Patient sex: M
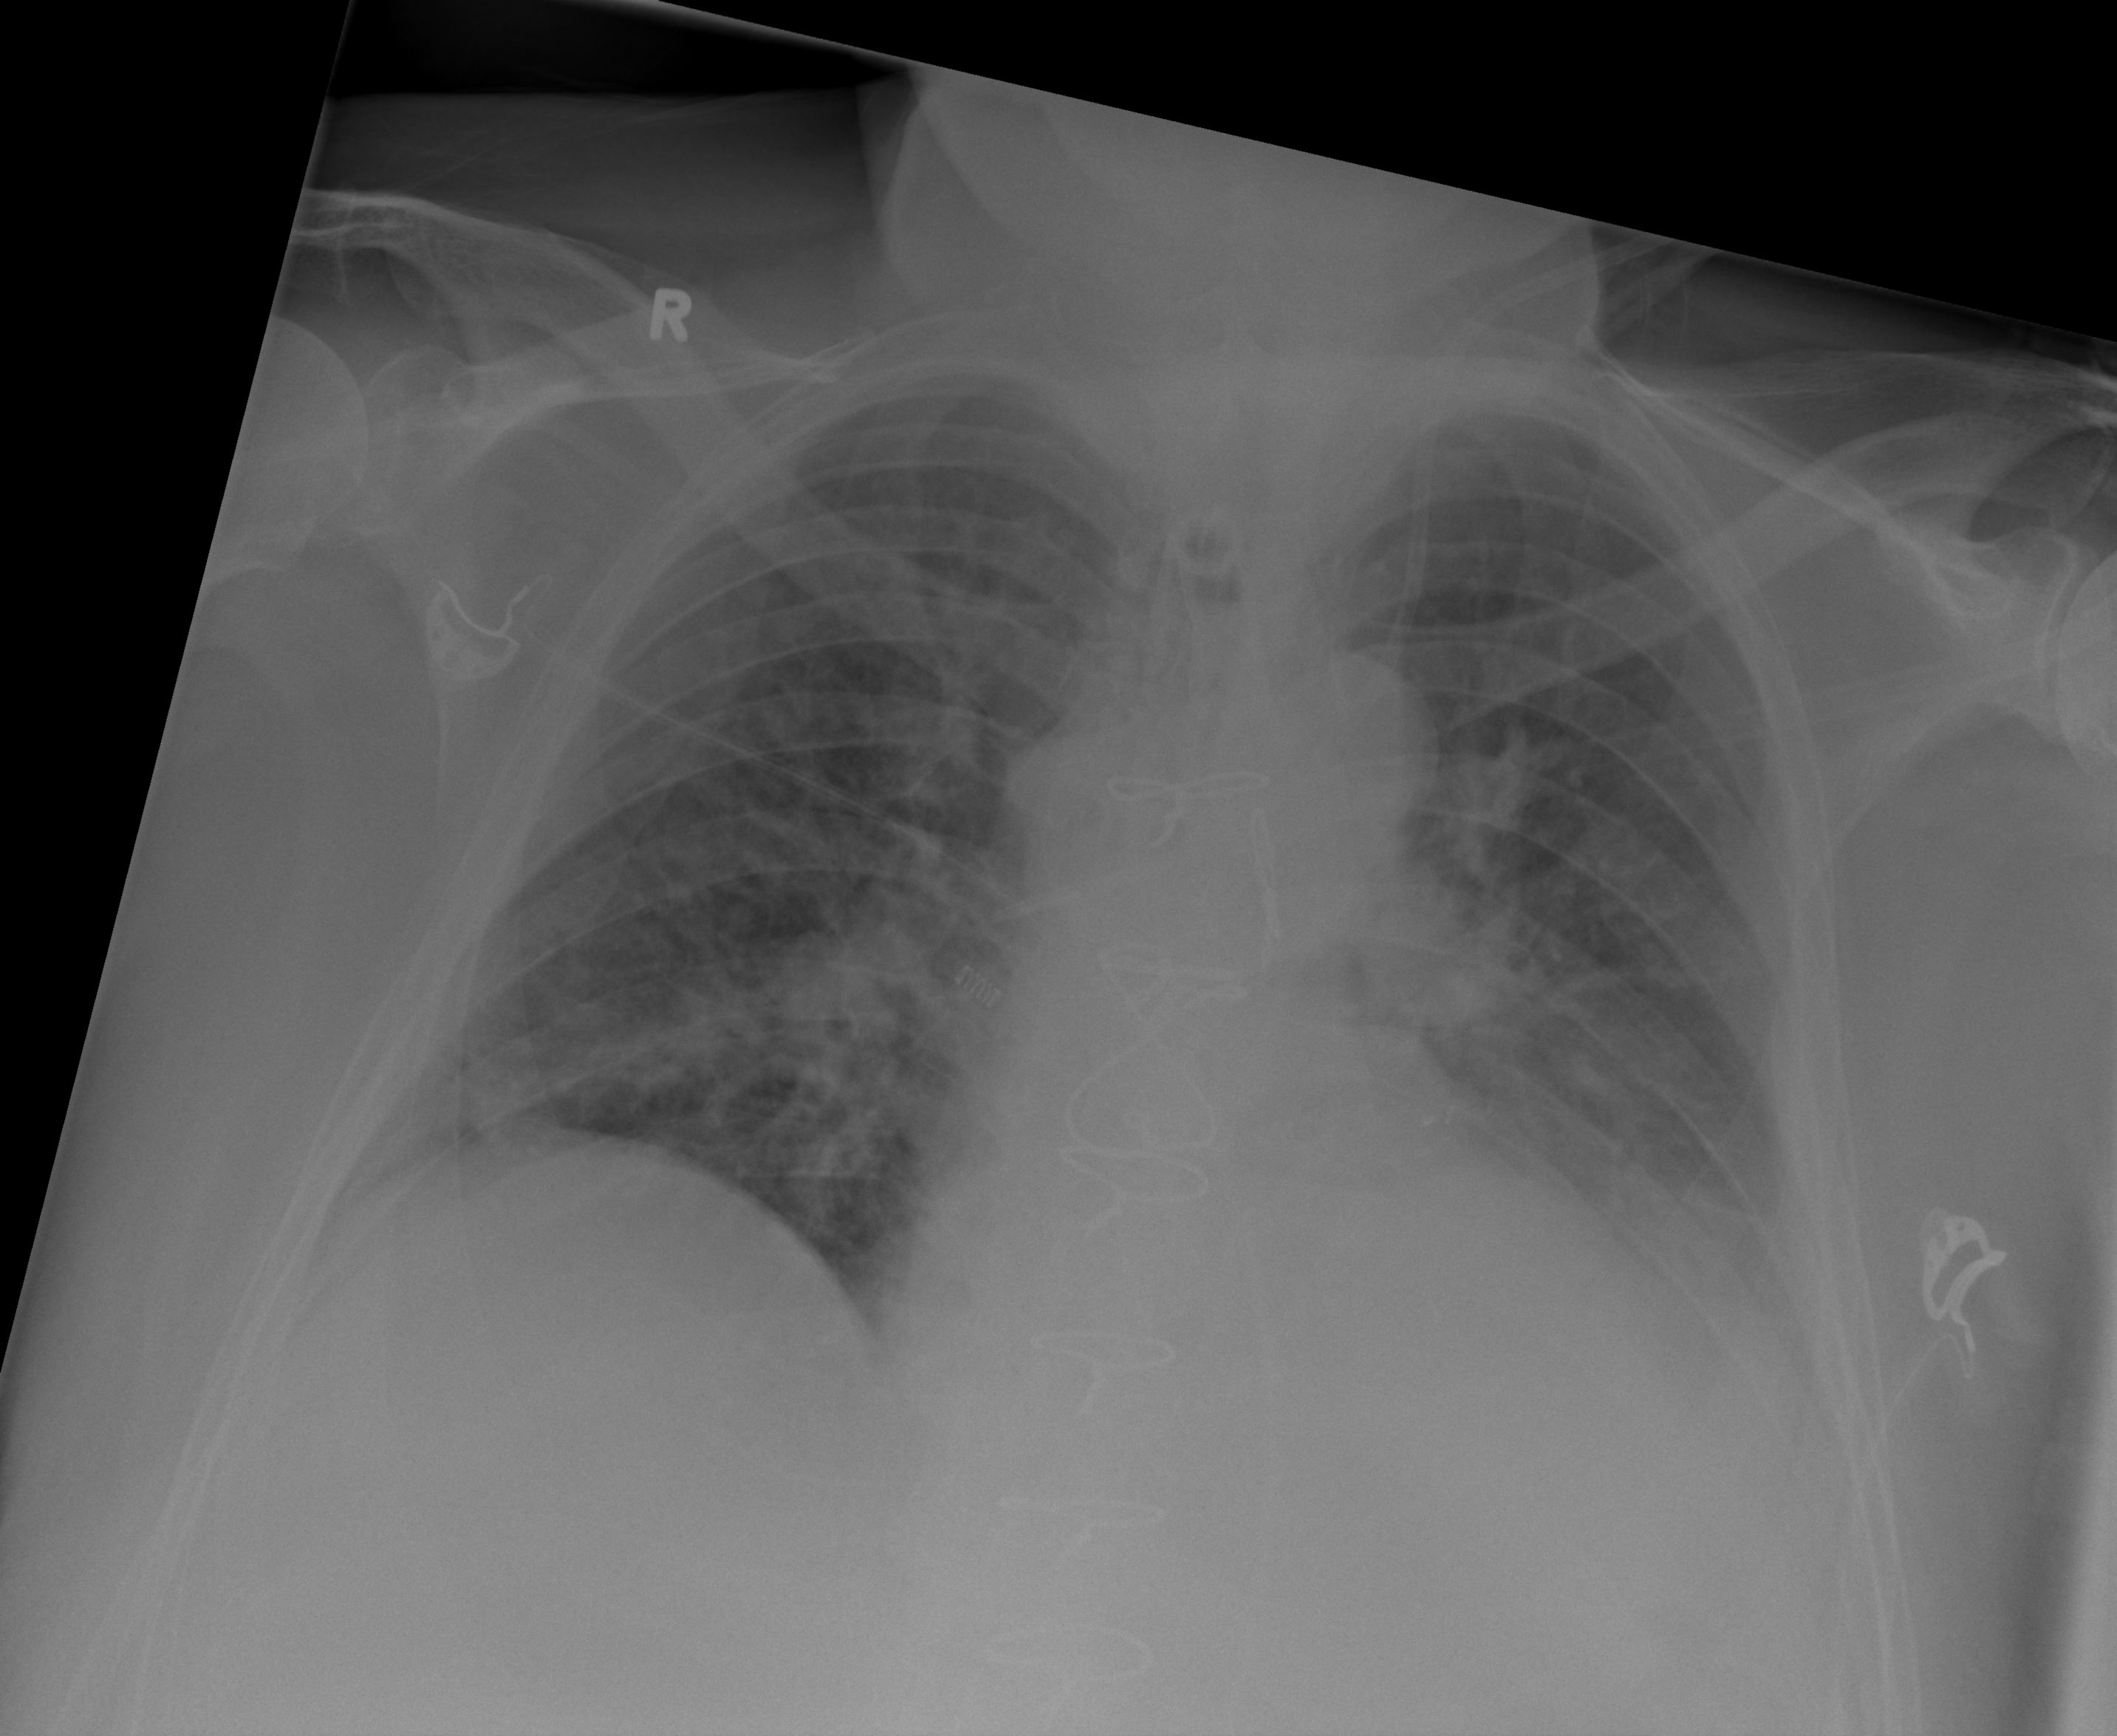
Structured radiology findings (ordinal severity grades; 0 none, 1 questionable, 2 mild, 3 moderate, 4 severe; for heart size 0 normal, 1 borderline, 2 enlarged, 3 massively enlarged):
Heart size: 2
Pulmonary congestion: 2
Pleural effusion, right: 2
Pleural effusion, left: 2
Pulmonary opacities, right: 2
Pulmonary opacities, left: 2
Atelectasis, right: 2
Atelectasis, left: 2